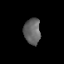
Tissue: skin
Cell type: Others
Senescence score: 0.7012
Nuclear area (px): 423
Mean DAPI intensity: 100.541